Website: bh-photo
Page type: address-validator
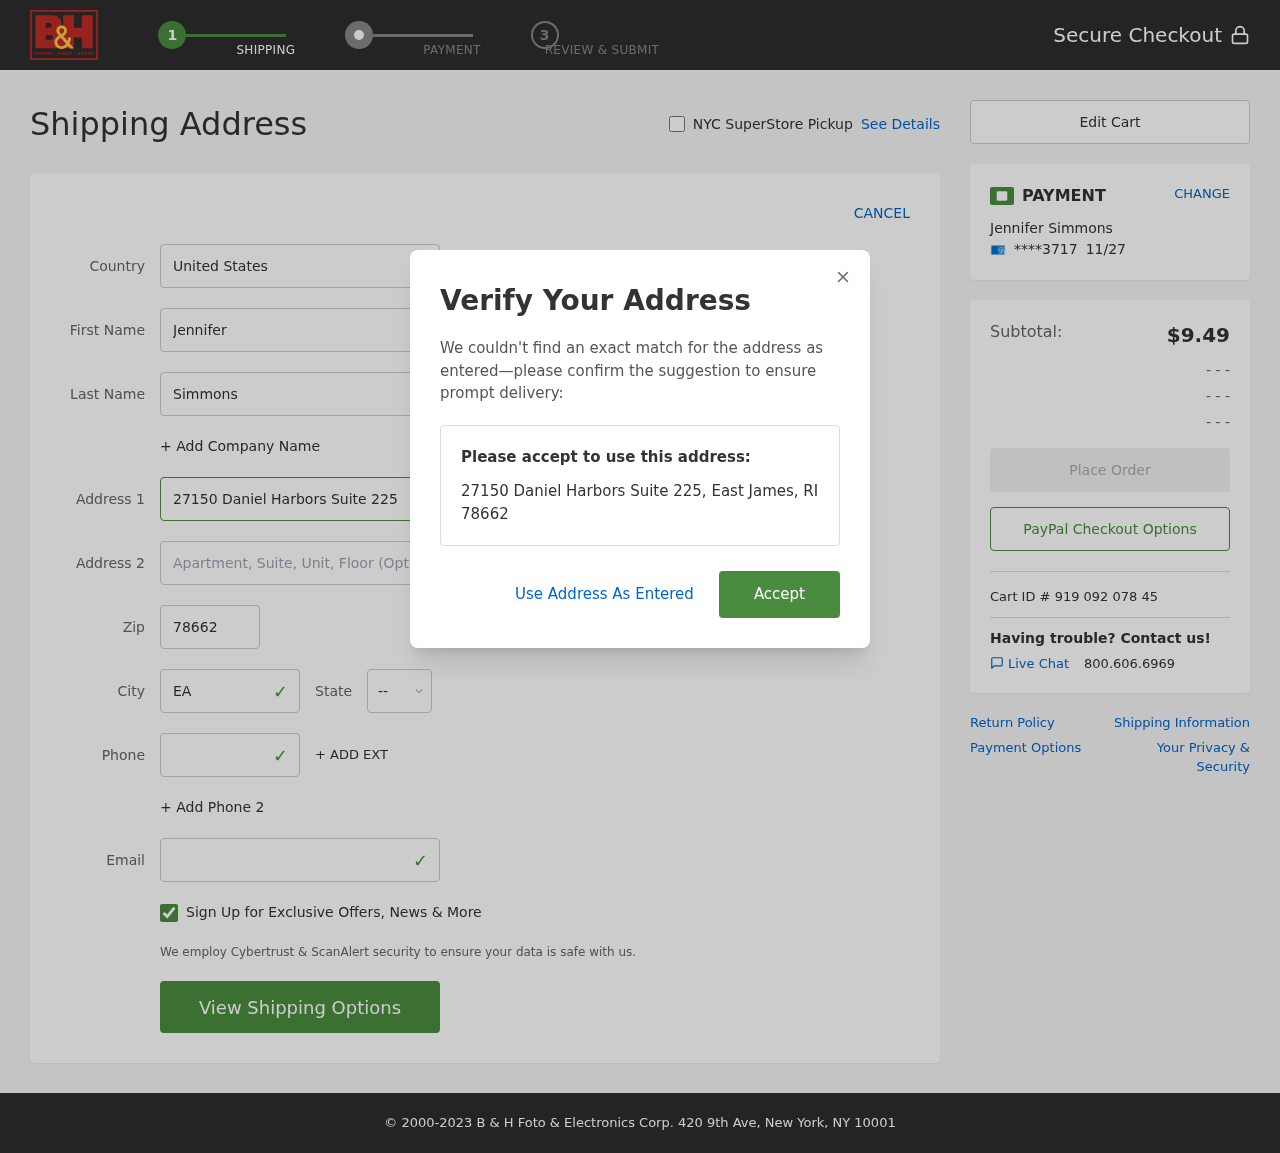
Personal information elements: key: PII_CARD_EXPIRY
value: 11/27
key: PII_CARD_LAST4
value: ****3717
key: PII_CITY
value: East James
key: PII_COUNTRY
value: United States
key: PII_EMAIL
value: jennifer.simmons@gmail.com
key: PII_FIRSTNAME
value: Jennifer
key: PII_FULLNAME
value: Jennifer Simmons
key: PII_LASTNAME
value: Simmons
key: PII_PHONE
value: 5787972341
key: PII_POSTCODE
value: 78662
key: PII_STATE_ABBR
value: RI
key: PII_STREET
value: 27150 Daniel Harbors Suite 225
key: PII_CITY_STATE_ZIP
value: East James, RI 78662
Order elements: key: ORDER_SUBTOTAL
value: $9.49
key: ORDER_ID
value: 919 092 078 45